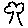
Label: tree